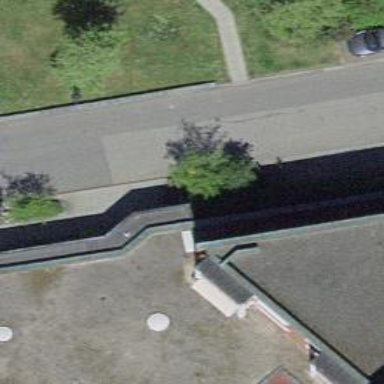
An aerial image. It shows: Post box is visible.